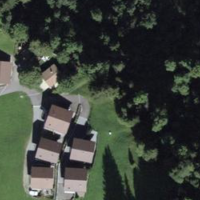
EUNIS habitat code: 44
Species observed at this site:
Campanula glomerata
Campanula barbata